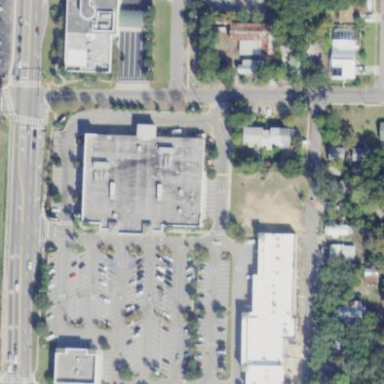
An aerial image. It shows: Supermarket building.